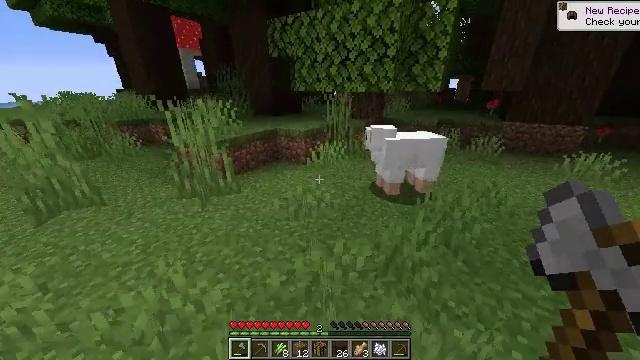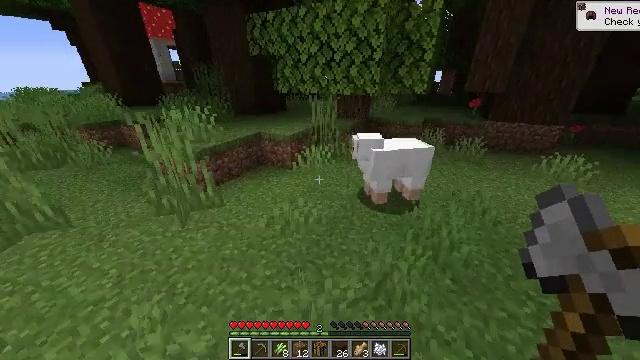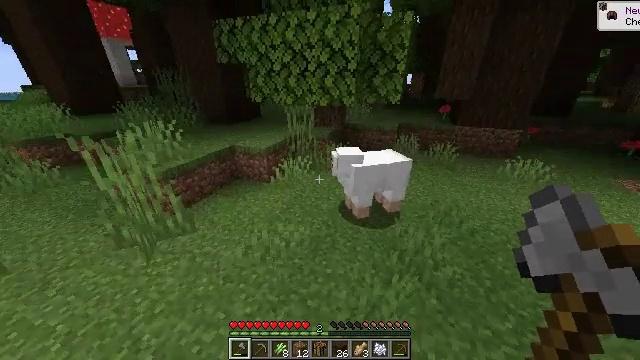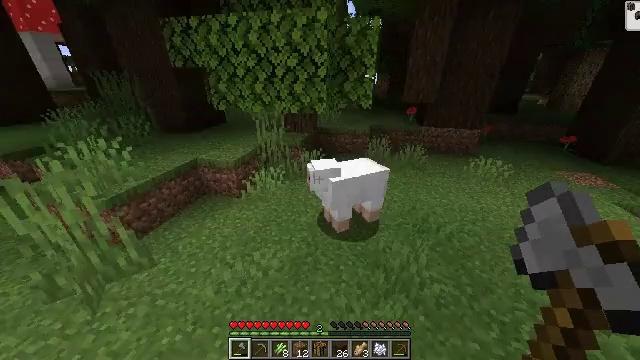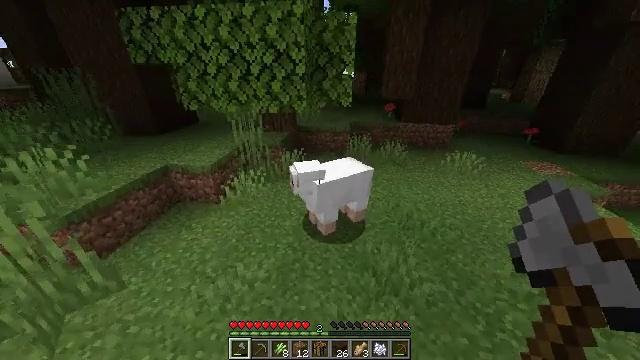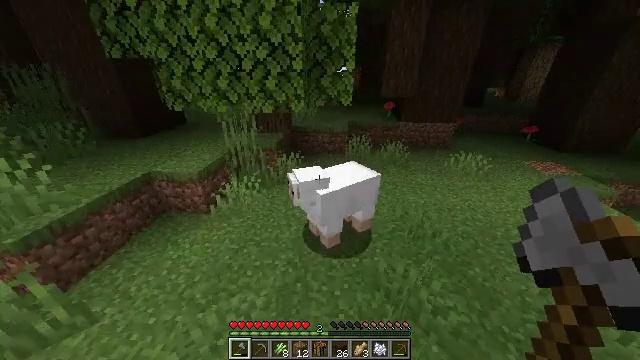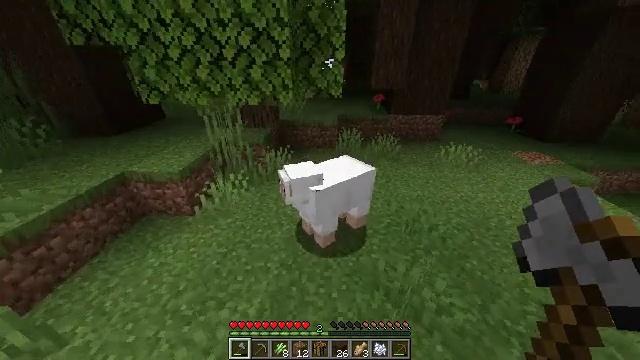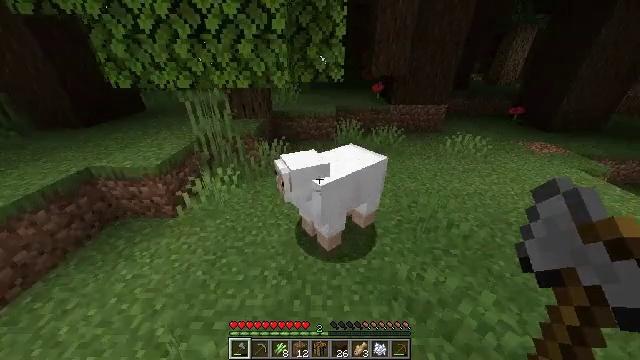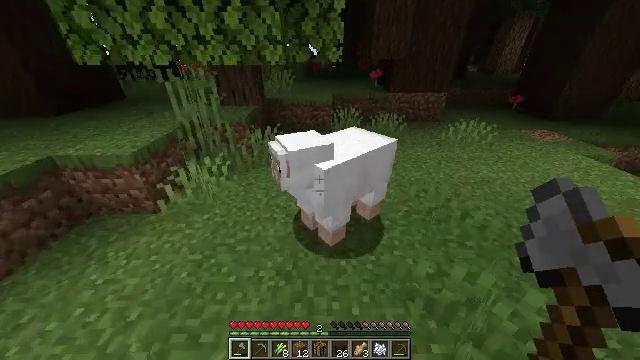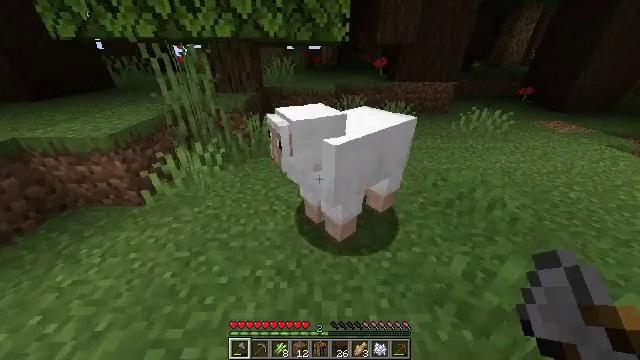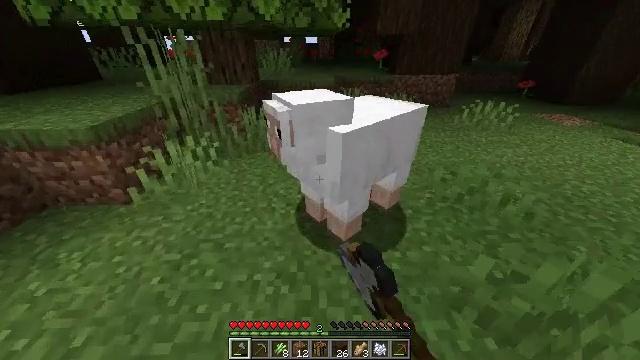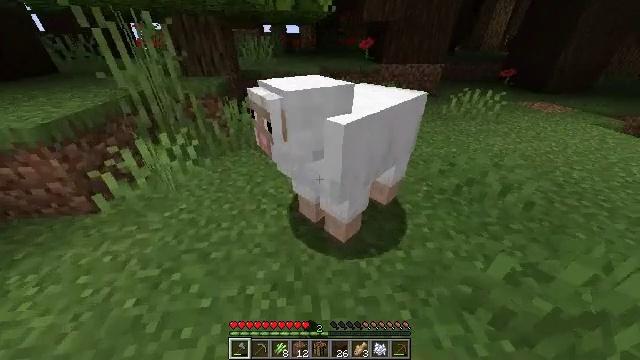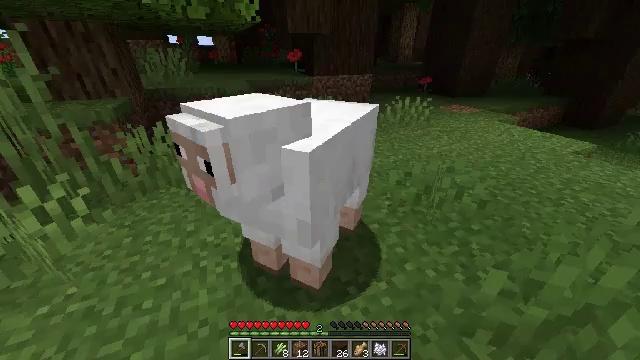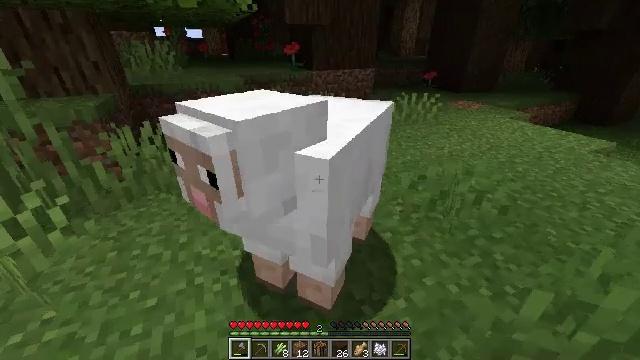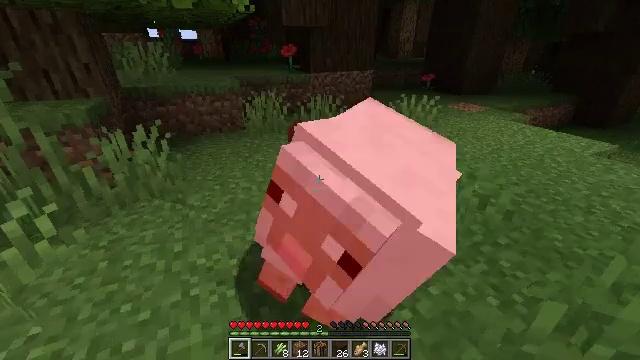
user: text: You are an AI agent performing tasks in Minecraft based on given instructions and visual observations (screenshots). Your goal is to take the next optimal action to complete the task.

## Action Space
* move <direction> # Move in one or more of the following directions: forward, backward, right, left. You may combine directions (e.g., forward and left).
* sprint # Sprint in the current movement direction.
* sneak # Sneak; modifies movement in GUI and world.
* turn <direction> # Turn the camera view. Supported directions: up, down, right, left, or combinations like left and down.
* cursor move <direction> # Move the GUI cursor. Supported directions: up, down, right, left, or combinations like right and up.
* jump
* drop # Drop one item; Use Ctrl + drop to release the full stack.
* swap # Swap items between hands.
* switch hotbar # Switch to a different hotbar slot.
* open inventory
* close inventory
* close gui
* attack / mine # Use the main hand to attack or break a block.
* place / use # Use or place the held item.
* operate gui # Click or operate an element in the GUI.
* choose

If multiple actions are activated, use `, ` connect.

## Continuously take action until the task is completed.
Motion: motion action
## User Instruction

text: Kill mobs.
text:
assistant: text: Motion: move forward, sprint, turn right and down, jump
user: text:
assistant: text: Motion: move forward, sprint, turn right, jump
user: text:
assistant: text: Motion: move forward, sprint, turn right, jump
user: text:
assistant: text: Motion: move forward, sprint, turn right and down, jump
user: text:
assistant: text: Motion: move forward, sprint, turn right
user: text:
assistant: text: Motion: move forward, sprint, turn right and down
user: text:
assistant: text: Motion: move forward, sprint, turn right
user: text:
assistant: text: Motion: move forward, turn right and down
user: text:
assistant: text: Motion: move forward, attack / mine
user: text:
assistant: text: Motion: attack / mine
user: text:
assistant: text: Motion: turn right and down, attack / mine
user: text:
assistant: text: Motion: turn right and up, attack / mine
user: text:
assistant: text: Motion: no_op
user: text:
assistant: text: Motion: no_op
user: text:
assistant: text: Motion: no_op